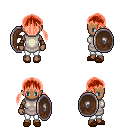
a pixel art fantasy rpg character, female body template, human, dark skin, white tunic, white pants, red twin-tailed hairstyle, leather bracers, brown slippers, shield, four views (front, back, left, right), 2x2 character sprite sheet, small pixel art, hard edges, no anti-aliasing